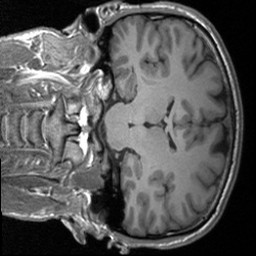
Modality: T1w
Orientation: coronal
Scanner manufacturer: siemens
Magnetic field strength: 3 T
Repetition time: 1.9 s
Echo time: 0.00226 s